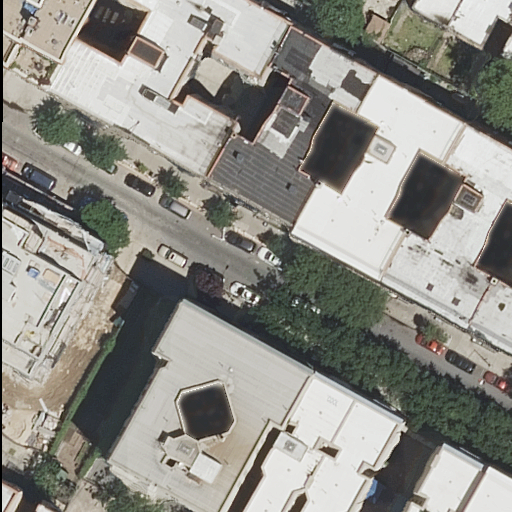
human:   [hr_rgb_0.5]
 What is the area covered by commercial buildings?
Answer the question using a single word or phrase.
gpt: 0m2

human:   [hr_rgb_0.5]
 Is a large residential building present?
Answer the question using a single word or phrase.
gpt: yes

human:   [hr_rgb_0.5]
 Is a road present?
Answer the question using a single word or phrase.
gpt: yes

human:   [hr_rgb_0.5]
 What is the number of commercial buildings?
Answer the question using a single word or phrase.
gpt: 0

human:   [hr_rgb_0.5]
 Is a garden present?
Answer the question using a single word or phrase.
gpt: yes

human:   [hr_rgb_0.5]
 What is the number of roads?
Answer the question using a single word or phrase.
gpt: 1

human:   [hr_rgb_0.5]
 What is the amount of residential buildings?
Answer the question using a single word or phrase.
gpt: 18

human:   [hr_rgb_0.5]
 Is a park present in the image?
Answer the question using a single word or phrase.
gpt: yes

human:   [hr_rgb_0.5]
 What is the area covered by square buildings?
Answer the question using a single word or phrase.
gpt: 0m2

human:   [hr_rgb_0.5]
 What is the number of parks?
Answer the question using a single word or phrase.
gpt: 2

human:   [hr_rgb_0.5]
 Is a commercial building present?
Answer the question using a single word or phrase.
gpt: no

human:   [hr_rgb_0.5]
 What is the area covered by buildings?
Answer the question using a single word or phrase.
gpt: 4336m2

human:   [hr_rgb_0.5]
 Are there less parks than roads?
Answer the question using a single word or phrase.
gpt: no

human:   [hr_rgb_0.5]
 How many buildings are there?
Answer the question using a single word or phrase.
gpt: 18

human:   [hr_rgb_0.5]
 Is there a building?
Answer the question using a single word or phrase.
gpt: yes

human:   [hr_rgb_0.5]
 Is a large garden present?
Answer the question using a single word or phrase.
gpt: no

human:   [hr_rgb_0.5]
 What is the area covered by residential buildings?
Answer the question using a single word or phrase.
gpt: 4336m2

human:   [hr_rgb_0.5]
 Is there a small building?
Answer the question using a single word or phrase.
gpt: yes

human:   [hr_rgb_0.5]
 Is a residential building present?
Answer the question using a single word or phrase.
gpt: yes

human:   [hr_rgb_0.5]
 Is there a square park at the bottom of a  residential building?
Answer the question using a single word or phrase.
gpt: no

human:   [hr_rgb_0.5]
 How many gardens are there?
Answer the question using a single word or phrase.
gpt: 2

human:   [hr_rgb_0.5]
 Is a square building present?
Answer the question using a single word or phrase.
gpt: no

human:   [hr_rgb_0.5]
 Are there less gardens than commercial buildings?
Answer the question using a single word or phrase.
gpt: no

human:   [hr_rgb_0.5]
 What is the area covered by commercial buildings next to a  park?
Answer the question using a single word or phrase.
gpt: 0m2

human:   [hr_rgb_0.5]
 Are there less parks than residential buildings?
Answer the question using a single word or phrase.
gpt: yes

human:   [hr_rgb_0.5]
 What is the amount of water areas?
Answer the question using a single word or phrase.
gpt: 0

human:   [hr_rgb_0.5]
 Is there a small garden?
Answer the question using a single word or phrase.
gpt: no

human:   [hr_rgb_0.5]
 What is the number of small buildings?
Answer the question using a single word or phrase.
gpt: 8

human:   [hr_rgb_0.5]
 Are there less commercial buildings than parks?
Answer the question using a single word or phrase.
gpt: yes

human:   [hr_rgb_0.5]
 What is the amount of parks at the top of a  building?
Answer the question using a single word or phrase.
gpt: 1

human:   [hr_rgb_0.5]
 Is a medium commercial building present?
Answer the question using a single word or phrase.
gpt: no

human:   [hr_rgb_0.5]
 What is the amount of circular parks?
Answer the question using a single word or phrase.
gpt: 0

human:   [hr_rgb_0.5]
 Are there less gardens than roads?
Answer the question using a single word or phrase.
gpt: no

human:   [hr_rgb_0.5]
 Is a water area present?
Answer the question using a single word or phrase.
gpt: no

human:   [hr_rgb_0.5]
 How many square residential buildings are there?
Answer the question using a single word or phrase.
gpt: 0

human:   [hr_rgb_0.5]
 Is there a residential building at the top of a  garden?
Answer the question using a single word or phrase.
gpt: yes

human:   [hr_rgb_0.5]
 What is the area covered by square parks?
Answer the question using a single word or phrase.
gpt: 0m2

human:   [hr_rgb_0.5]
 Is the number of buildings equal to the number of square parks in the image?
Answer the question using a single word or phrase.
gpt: no

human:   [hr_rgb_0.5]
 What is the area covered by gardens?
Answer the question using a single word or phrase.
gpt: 696m2

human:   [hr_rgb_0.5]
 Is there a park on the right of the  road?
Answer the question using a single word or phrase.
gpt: no

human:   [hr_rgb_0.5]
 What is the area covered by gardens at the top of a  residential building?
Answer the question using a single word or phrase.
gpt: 696m2

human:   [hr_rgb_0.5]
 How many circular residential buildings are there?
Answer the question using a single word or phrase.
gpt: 0

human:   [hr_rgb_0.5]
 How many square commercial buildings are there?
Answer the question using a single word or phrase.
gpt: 0

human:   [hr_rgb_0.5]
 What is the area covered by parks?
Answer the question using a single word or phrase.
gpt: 425m2

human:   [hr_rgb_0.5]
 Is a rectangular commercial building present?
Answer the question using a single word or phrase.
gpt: no

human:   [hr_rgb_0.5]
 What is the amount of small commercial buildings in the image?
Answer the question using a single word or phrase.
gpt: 0

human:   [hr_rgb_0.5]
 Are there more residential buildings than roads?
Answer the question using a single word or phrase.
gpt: yes

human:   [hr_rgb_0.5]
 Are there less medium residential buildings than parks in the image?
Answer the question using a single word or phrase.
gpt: no

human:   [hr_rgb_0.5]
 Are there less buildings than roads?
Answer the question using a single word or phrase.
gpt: no

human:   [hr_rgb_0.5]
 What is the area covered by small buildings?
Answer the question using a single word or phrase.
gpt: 249m2

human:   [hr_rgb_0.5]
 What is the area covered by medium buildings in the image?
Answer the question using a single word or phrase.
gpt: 1406m2

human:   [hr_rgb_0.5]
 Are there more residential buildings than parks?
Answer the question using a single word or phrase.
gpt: yes

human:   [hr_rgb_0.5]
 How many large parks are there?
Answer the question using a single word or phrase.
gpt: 0

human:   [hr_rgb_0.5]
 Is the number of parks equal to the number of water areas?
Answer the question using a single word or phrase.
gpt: no

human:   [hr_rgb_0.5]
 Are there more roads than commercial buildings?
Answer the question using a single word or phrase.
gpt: yes

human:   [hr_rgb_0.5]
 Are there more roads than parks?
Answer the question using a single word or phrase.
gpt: no

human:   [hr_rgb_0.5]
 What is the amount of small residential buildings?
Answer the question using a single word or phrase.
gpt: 8

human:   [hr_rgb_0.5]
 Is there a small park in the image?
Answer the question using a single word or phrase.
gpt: yes

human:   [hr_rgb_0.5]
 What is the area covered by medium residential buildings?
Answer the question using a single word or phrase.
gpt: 1406m2

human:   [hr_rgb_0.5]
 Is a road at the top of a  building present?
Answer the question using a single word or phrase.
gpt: yes

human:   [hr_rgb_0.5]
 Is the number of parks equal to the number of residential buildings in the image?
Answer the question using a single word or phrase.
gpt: no

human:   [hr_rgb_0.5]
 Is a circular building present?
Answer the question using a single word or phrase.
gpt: no

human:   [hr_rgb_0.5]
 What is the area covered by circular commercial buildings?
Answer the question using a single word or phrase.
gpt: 0m2

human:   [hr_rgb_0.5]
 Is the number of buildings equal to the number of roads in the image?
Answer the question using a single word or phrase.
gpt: no